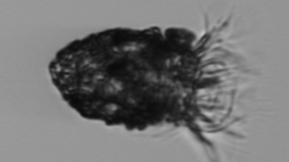
Label: Stenosemella_pacifica